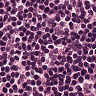
Metastatic tissue present: no